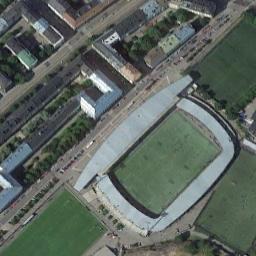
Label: stadium